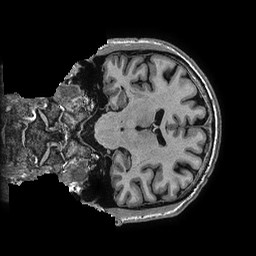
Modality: T1w
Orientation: coronal
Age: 42
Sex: male
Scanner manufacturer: ge
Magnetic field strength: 3 T
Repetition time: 0.006952 s
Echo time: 0.00292 s